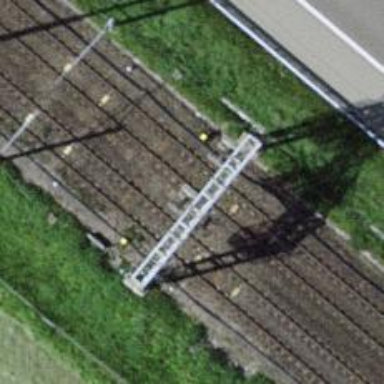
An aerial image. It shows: Railway signal.